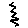
Label: zigzag